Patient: sex M, age 50
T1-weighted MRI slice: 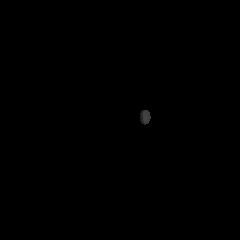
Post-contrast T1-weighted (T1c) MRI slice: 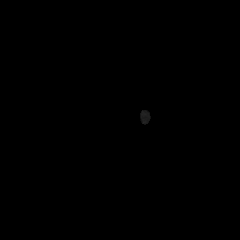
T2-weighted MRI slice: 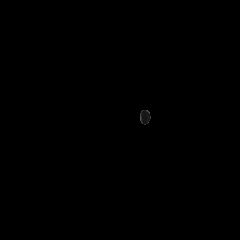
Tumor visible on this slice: no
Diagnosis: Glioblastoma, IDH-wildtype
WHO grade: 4